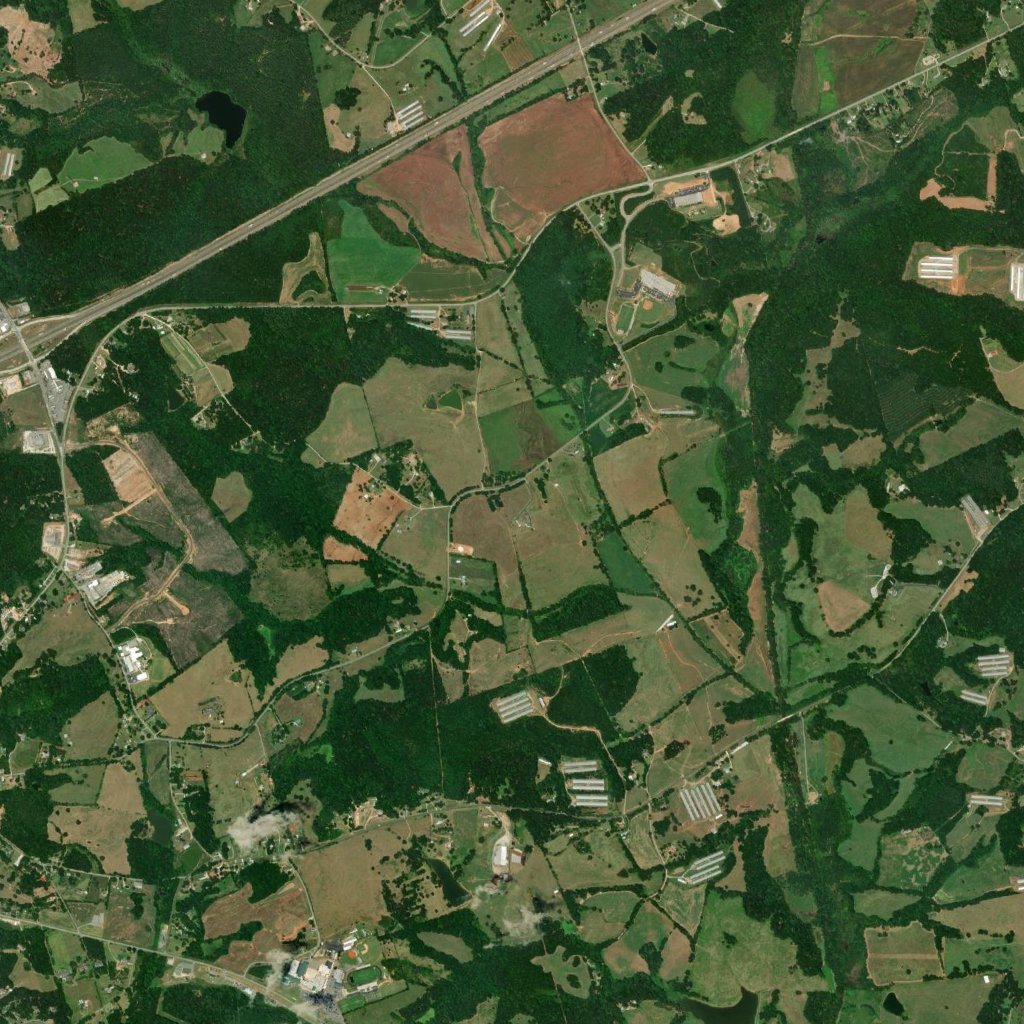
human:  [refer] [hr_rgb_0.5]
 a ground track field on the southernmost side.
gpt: <box>[[33, 94, 37, 96, 0]]</box>

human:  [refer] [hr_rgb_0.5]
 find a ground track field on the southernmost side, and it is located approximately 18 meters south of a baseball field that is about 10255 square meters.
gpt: <box>[[33, 94, 37, 96, 0]]</box>

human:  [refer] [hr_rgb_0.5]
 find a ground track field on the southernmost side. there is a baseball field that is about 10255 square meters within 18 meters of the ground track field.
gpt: <box>[[33, 94, 37, 96, 0]]</box>